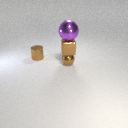
small brown metal sphere below large purple metal sphere